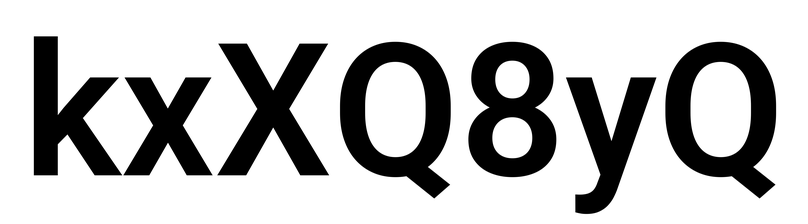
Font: Roboto_SemiBold